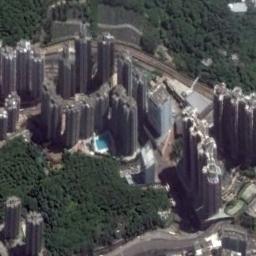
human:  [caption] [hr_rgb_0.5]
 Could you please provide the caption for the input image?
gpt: The buildings are of different sizes and colors .

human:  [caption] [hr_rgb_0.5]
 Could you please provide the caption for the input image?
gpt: The commercial area is consist of many tall buildings next to the trees .

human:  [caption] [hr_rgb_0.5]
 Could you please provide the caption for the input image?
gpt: In a business district there are many tall buildings and a swimming pool with a few lawns and several roads with many cars and many trees .

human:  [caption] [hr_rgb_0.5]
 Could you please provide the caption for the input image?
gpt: A commercial area with lots of high-rise buildings is surrounded by some roads and trees and a pool is between buildings .

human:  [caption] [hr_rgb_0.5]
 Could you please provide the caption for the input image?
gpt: There are some buildings surrounded by green trees on a commercial area .